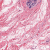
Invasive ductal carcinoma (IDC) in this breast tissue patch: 0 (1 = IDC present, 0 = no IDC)